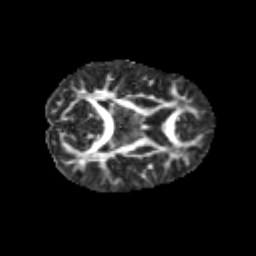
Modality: FA
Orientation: axial
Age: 9
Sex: female
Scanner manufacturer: siemens
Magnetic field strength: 3 T
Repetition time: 3.8 s
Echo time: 0.07 s